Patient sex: F
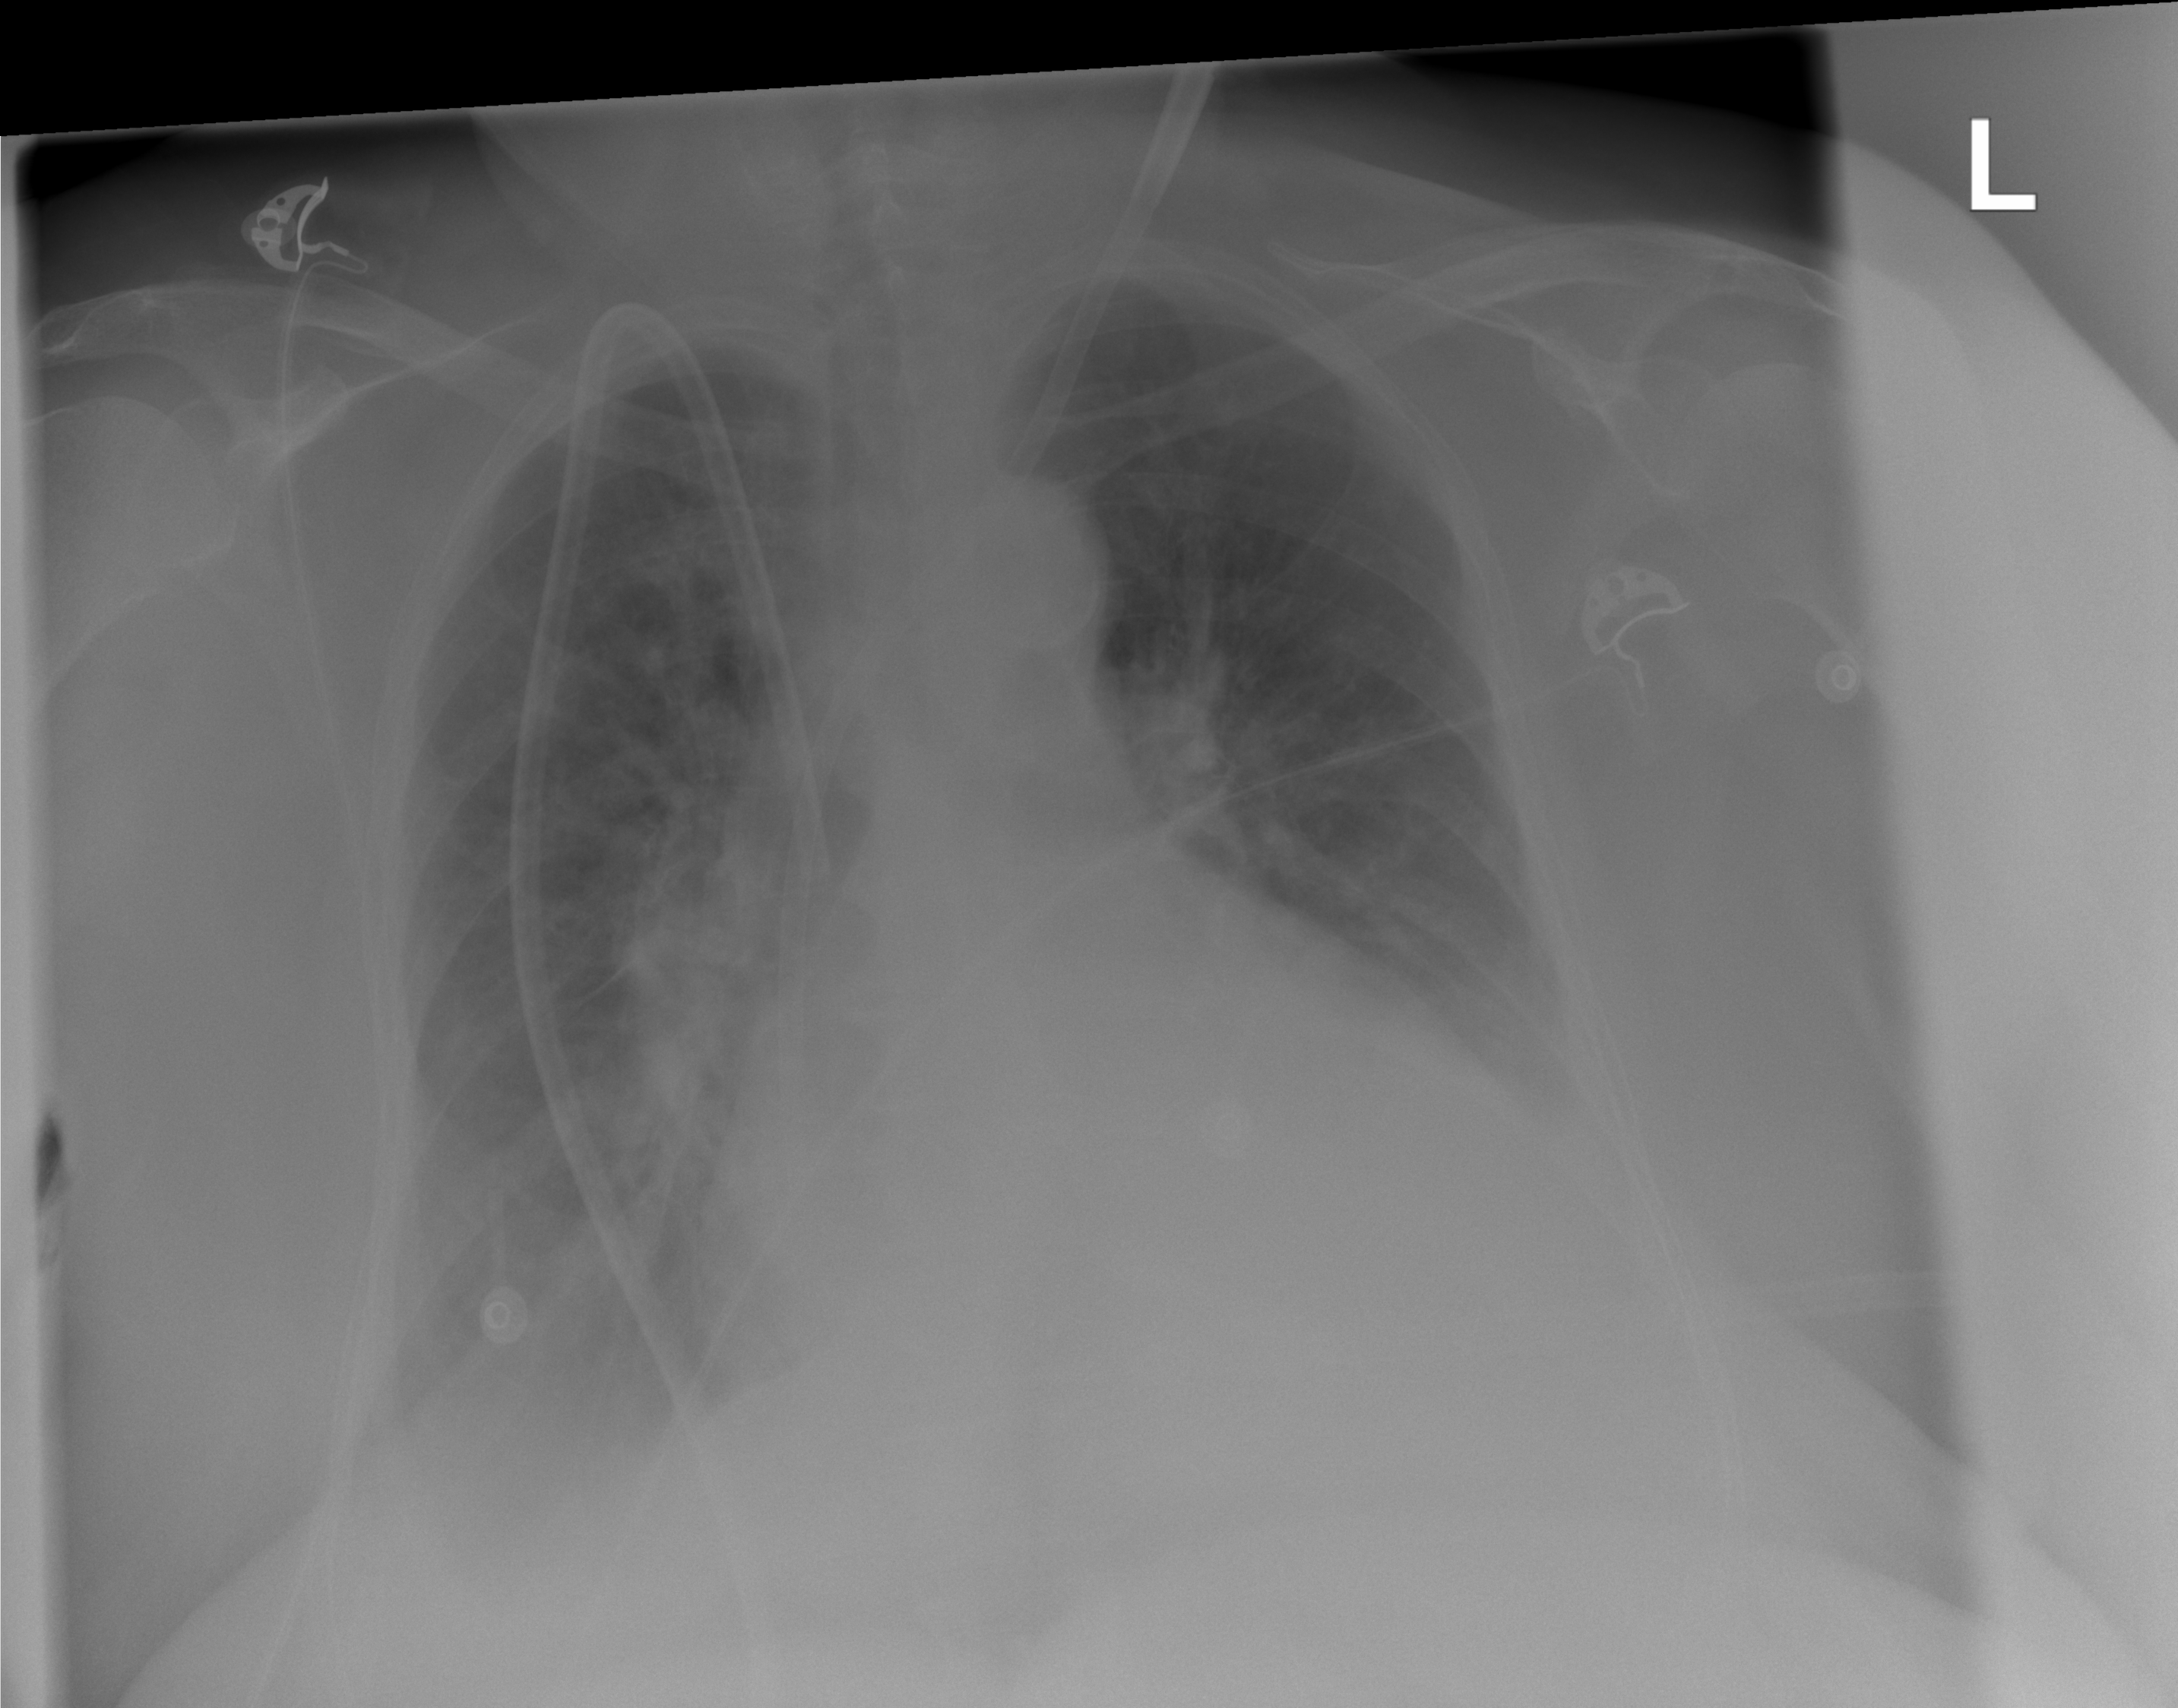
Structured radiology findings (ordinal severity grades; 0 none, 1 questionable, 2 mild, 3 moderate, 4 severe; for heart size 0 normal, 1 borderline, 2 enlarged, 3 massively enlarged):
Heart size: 2
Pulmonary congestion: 2
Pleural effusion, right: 2
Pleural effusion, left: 3
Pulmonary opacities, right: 2
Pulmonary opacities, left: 0
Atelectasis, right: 2
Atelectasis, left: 2